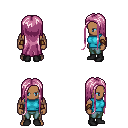
a pixel art fantasy rpg character, male body template, human, dark skin, teal sleeveless shirt, teal pants, pink extra-long hairstyle, leather bracers, black shoes, four views (front, back, left, right), 2x2 character sprite sheet, small pixel art, hard edges, no anti-aliasing